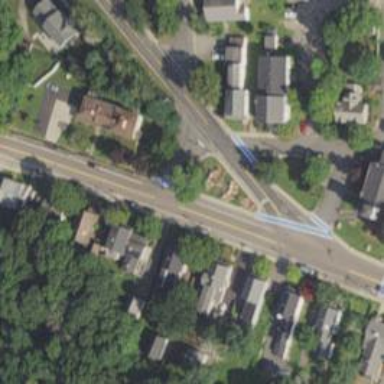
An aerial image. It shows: Secondary road with sidewalk on the left.